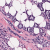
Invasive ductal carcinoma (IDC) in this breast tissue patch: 1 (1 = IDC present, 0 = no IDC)